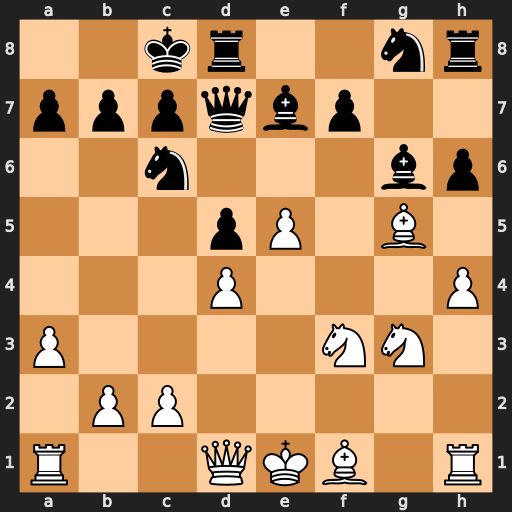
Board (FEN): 2kr2nr/pppqbp2/2n3bp/3pP1B1/3P3P/P4NN1/1PP5/R2QKB1R
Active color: w
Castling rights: KQ
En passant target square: -
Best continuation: Bh3 Qxh3 Rxh3